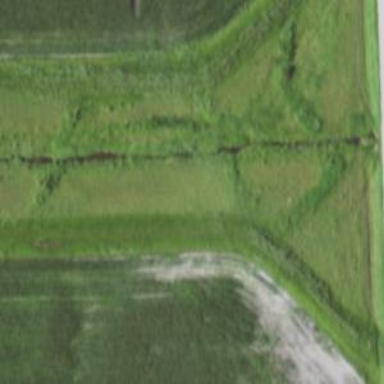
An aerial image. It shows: Levee embankment.